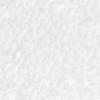
Label: no_change